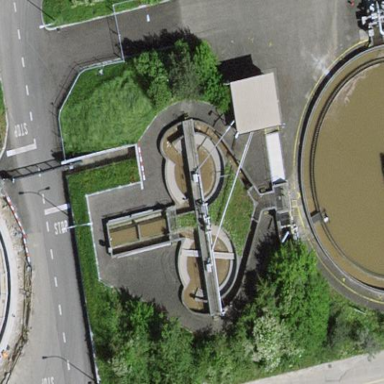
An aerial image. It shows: Wastewater plant.